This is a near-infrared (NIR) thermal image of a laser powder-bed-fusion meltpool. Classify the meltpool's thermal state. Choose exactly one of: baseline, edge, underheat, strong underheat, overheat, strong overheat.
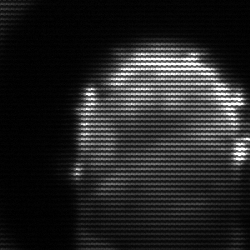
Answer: baseline